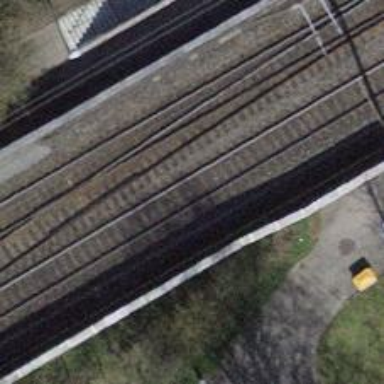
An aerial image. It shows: Bridge with electrified rail tracks and contact line.